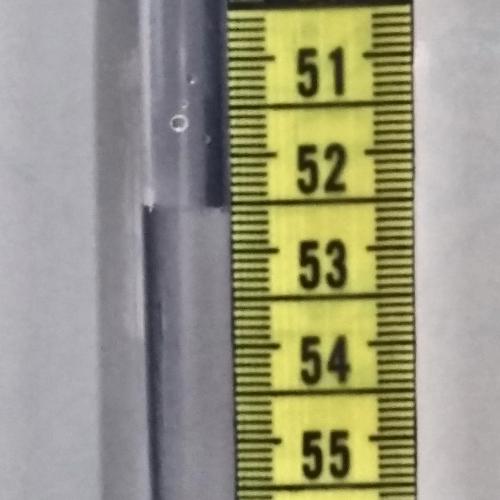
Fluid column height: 52.5 cm